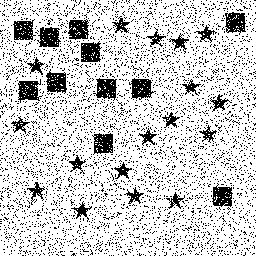
Squares: 11
Triangles: 0
Stars: 17
Total shapes: 28